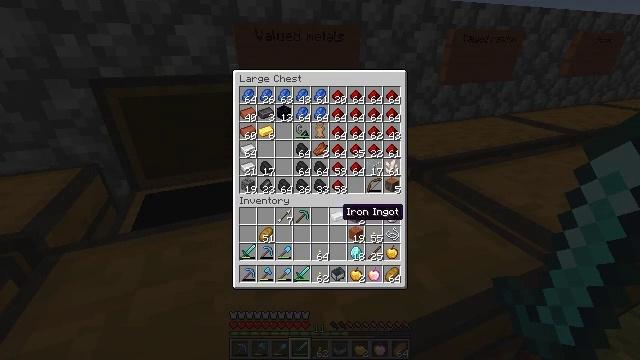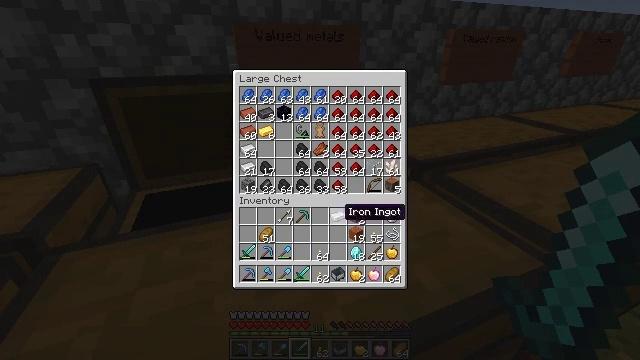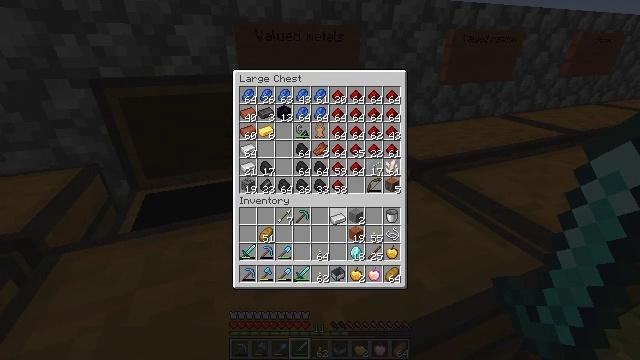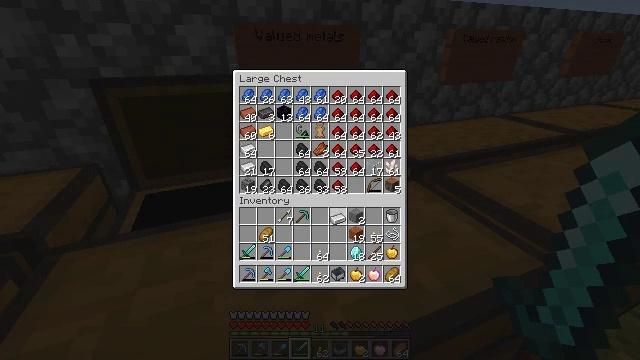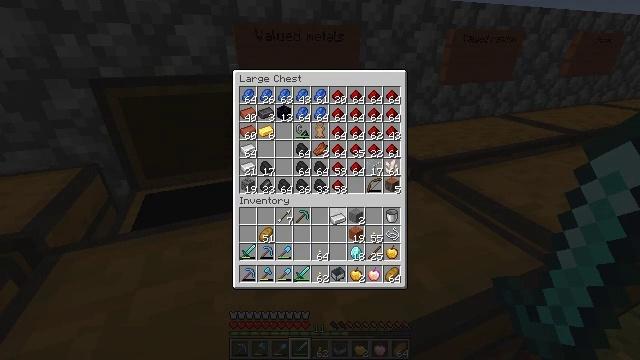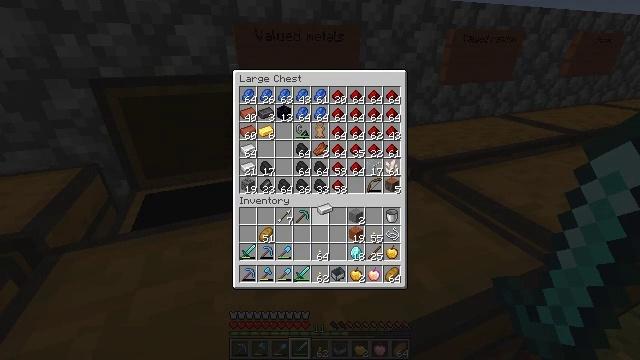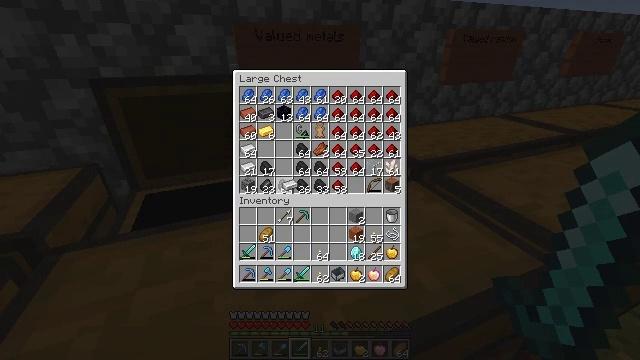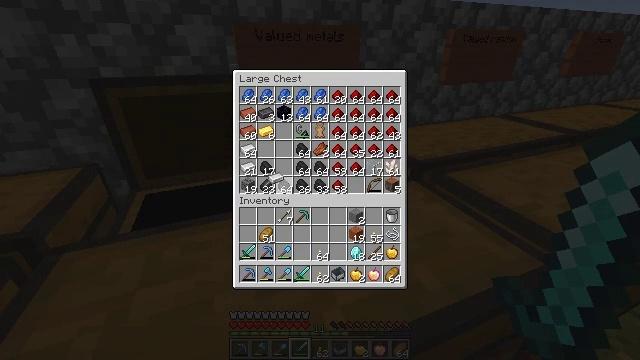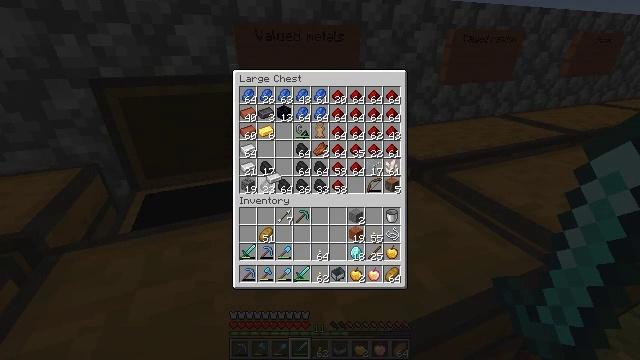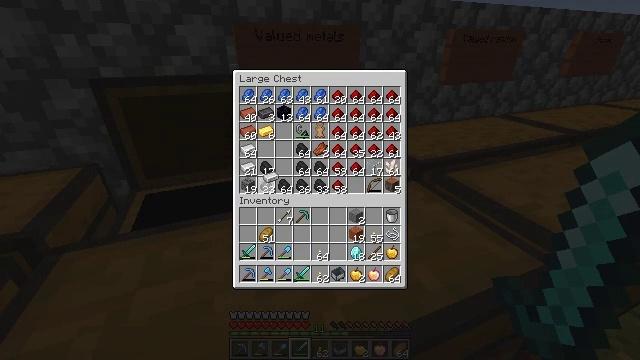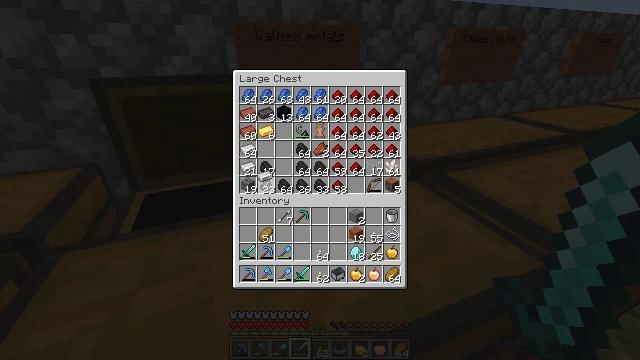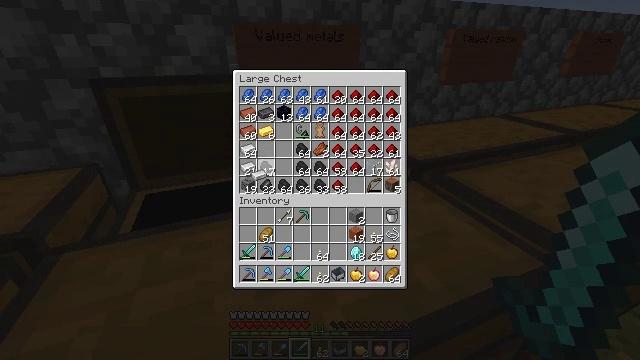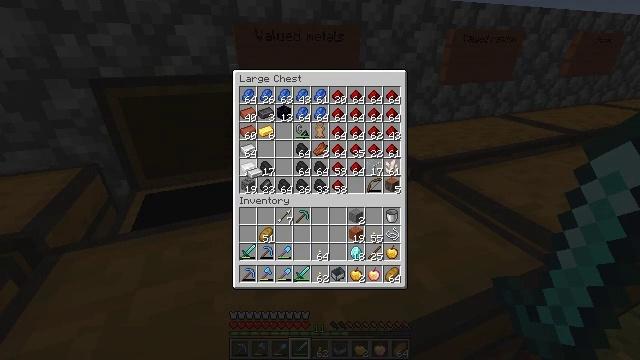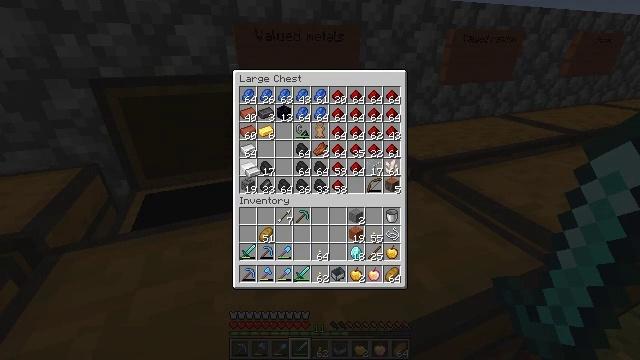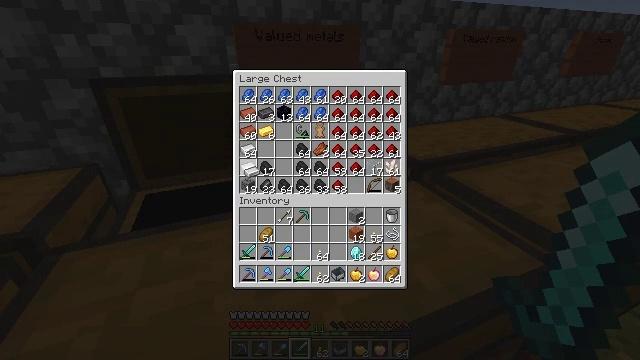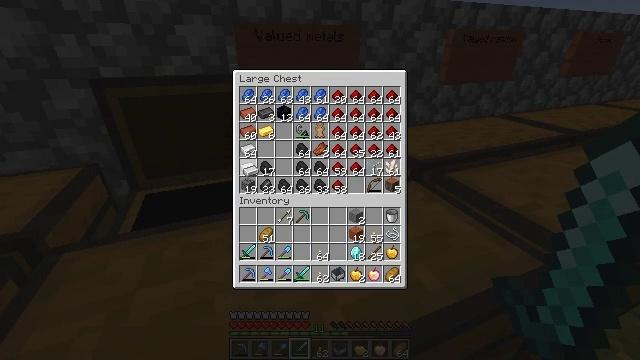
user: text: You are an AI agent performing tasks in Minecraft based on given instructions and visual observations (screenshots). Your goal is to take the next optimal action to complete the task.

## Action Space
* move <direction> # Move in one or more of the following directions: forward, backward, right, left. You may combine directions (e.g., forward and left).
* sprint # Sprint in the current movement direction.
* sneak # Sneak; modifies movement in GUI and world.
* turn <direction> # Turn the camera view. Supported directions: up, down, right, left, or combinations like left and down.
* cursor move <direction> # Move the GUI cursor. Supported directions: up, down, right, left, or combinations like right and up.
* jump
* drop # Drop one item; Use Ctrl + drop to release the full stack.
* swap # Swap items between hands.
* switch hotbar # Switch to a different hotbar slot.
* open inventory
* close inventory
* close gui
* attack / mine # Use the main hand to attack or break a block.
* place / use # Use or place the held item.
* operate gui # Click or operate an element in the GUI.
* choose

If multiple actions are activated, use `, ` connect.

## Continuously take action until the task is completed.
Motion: motion action
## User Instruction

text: Remove a stone from the inventory.
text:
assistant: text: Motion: no_op
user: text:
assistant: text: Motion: operate gui
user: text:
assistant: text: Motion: operate gui
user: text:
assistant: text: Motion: operate gui
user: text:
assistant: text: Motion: cursor move left and up
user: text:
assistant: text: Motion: cursor move left and up
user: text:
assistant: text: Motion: cursor move left
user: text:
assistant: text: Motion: no_op
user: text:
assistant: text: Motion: no_op
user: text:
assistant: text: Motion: no_op
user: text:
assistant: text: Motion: no_op
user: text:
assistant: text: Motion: no_op
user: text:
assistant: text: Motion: no_op
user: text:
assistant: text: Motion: no_op
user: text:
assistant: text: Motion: no_op
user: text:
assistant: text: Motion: no_op
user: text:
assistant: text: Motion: no_op
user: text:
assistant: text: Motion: operate gui
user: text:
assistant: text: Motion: operate gui
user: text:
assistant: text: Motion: operate gui
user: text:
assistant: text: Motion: operate gui
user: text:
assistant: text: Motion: no_op
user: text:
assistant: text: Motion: no_op
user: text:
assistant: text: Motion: no_op
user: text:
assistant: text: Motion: no_op
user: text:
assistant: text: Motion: no_op
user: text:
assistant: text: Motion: cursor move right
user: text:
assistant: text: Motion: cursor move right
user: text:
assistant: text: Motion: no_op
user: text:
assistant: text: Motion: no_op